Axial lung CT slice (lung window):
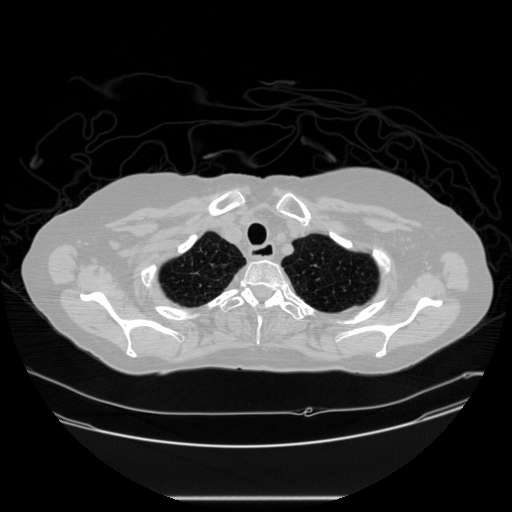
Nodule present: no